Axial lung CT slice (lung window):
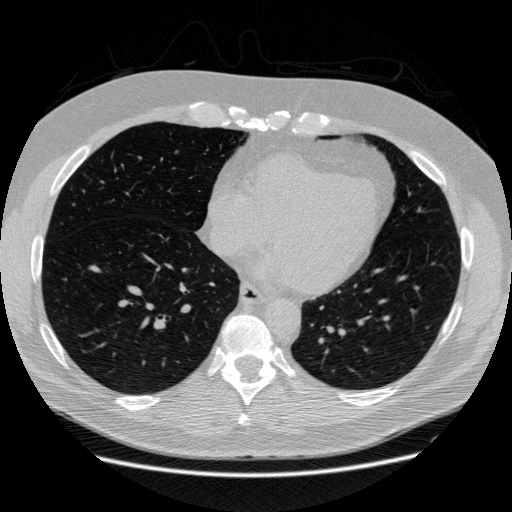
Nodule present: no